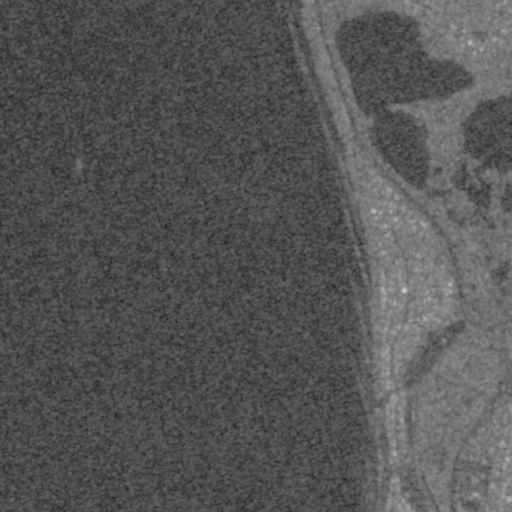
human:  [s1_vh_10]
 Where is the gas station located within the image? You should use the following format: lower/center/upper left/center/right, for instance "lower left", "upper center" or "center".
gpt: The gas station is located in the center right of the image.
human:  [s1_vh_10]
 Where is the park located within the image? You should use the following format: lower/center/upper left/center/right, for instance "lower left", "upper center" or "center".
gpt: The park is located in the right of the image.
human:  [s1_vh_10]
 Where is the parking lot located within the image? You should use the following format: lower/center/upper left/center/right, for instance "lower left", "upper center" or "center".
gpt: The parking lot is located in the right of the image.
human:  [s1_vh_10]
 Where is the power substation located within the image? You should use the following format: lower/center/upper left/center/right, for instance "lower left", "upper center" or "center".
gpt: The power substation is located in the lower right of the image.
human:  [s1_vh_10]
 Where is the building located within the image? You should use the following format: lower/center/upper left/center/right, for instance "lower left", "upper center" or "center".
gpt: There is no building in the image.

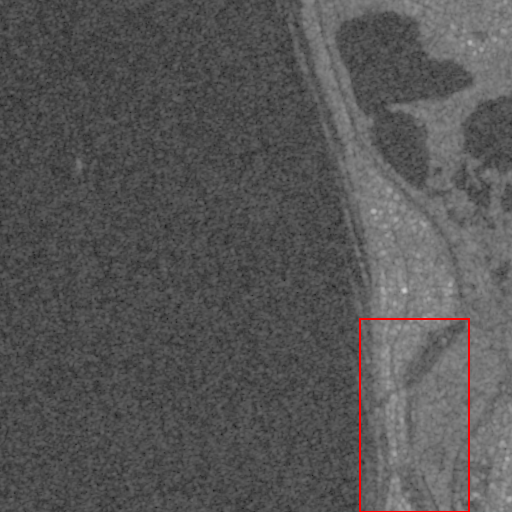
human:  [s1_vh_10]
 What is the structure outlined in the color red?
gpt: The structure outlined in red is a park.
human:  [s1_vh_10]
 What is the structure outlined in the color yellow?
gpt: There is no yellow outline.